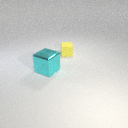
large cyan metal cube to the left of small yellow rubber cube